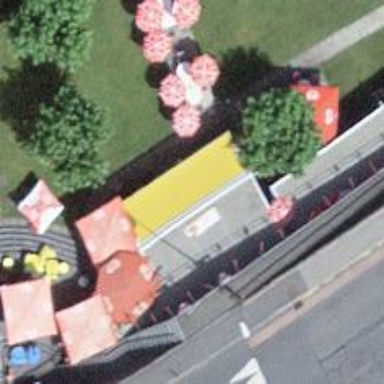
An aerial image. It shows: Fast food establishment.